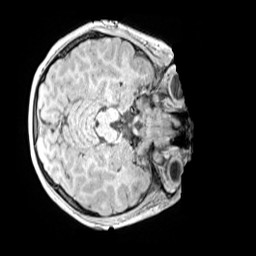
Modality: MP2RAGE
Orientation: axial
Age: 9
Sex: female
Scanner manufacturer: siemens
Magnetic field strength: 3 T
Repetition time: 4 s
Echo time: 0.00299 s